Interaction volume radius: 10 \u00c5
Interaction volume height: 15 \u00c5
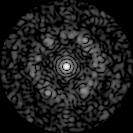
Disorder parameter: 0.7596